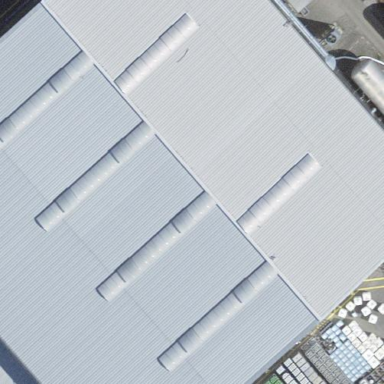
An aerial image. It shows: Industrial building.